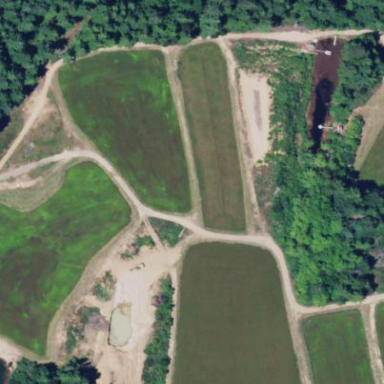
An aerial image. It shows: Farmland with cranberries as the main crop.